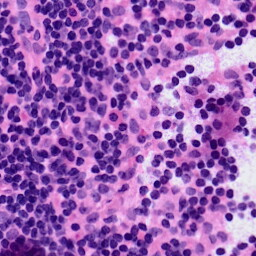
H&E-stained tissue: LymphNode